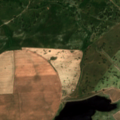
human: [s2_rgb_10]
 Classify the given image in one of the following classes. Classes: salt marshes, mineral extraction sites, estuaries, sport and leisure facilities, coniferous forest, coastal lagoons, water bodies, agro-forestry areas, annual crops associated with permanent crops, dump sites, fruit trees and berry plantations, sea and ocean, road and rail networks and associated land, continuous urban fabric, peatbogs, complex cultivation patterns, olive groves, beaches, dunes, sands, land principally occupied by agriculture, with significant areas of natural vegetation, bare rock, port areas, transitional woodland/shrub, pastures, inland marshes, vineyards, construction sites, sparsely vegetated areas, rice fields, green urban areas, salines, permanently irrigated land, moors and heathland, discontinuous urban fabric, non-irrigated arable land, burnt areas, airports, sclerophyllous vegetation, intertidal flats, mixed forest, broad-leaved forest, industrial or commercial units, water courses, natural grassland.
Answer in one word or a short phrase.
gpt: continuous urban fabric